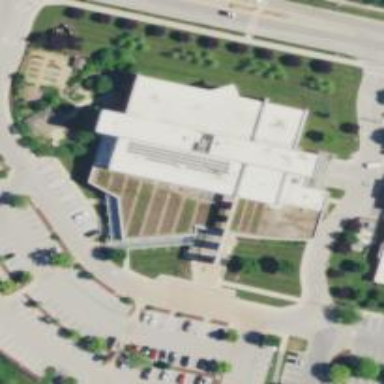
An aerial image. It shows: Building that serves as library.